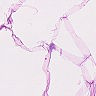
Metastatic tissue present: no